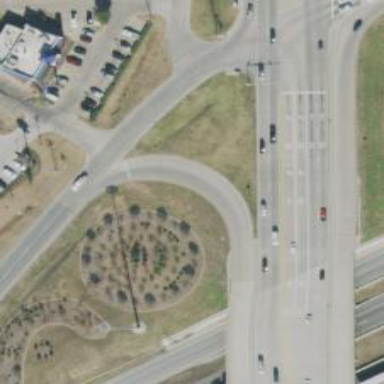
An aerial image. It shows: Secondary link road.